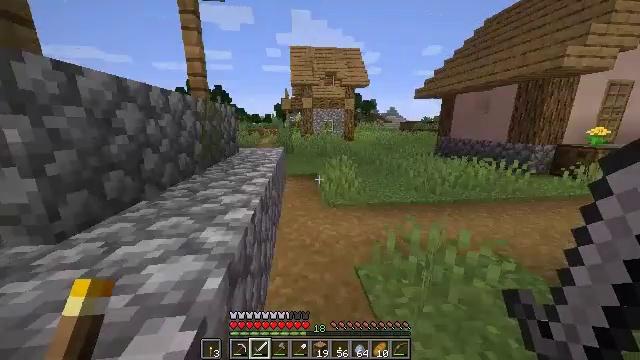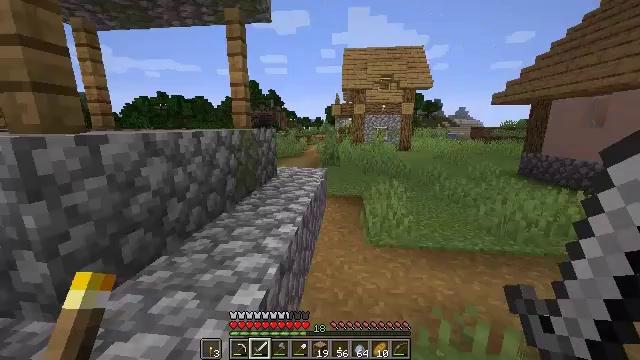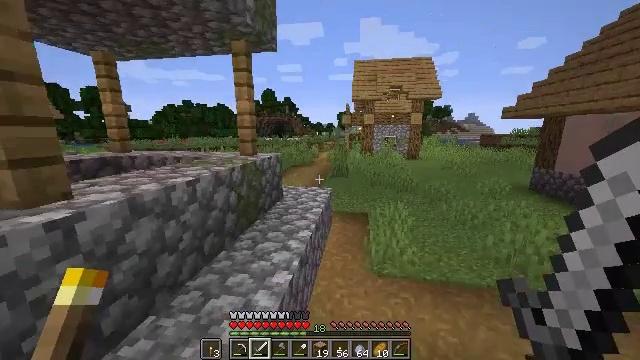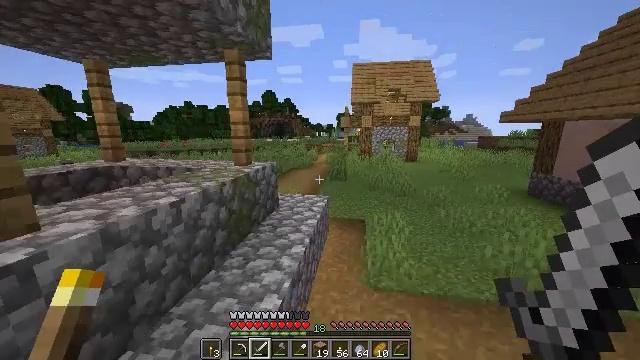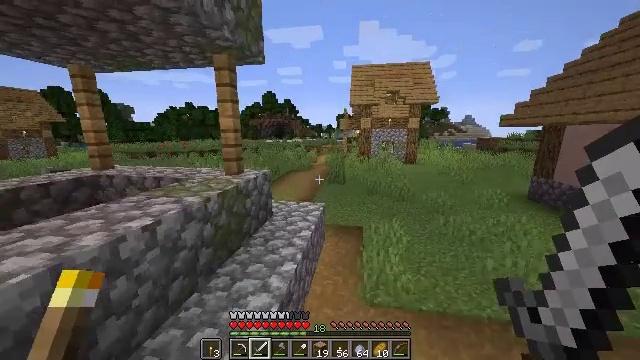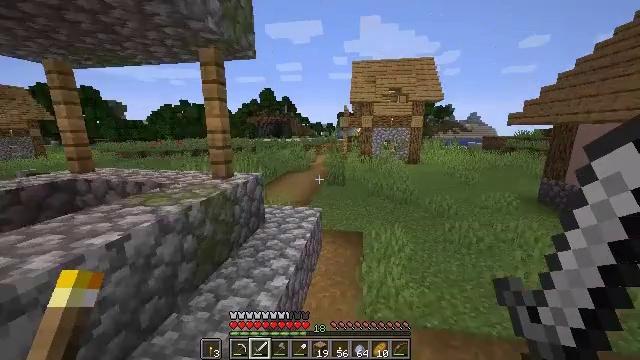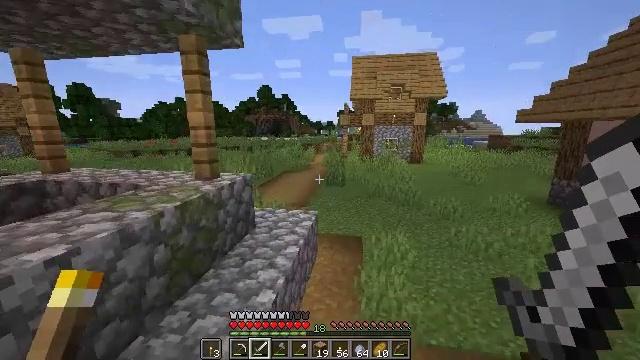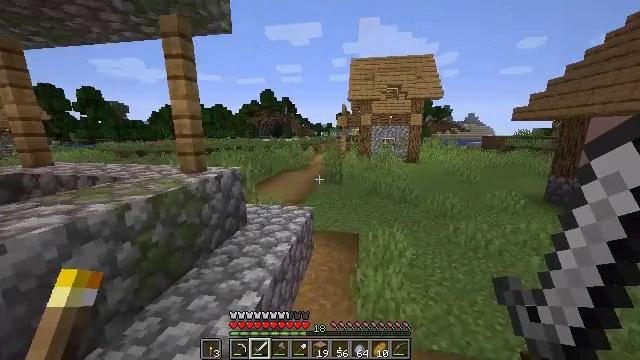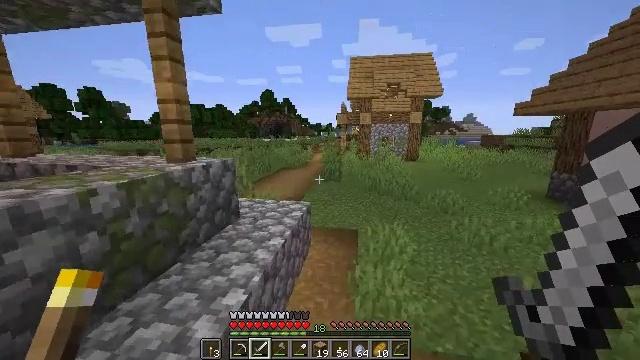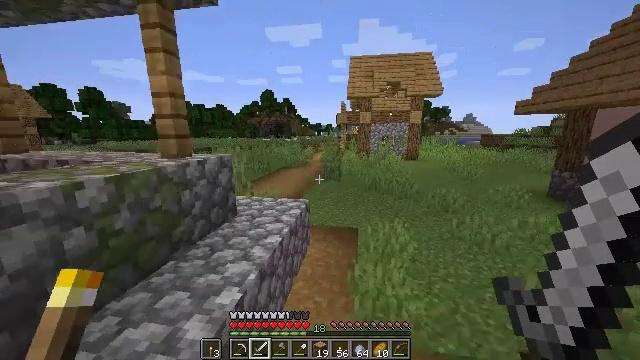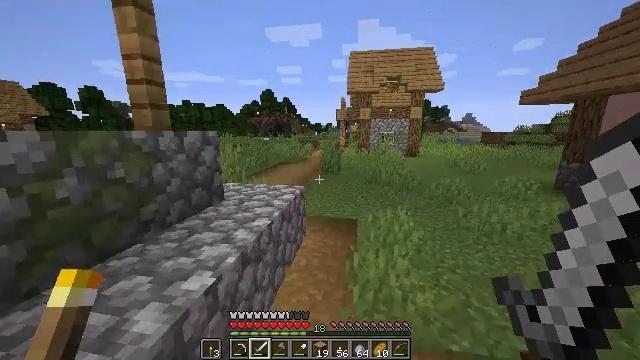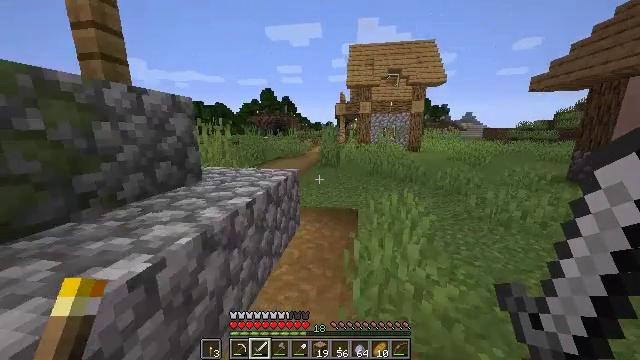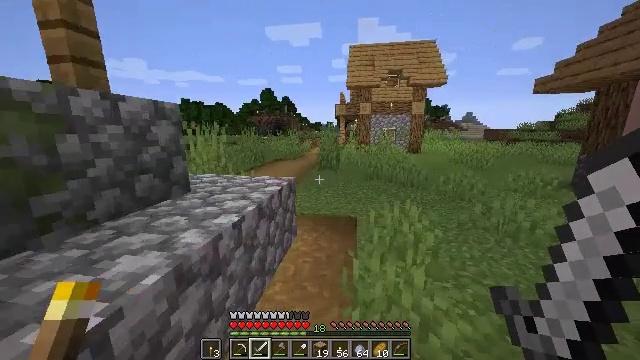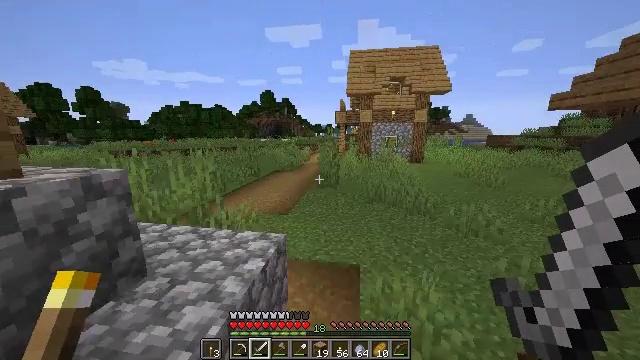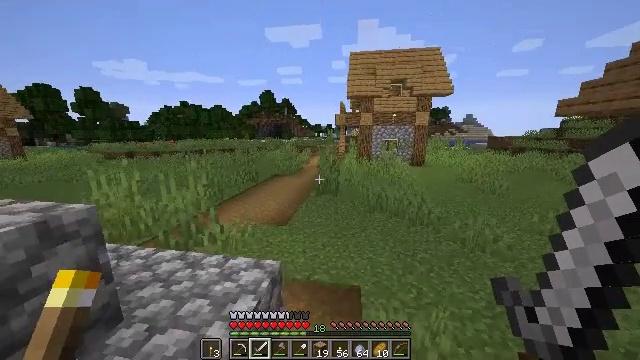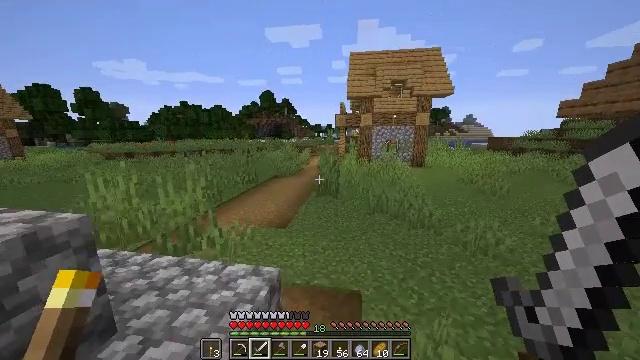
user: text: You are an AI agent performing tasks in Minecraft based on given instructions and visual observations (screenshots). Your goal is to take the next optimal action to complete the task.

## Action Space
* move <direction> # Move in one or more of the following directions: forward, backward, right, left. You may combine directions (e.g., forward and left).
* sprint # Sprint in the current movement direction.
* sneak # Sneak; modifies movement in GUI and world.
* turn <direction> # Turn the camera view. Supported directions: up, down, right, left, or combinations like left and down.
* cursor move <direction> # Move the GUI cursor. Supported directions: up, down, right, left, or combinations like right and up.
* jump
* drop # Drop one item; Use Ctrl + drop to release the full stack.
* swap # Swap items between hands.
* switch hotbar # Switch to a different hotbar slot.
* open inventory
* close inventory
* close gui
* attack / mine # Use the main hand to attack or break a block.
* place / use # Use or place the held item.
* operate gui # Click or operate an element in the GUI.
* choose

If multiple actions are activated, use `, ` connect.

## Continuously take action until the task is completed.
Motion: motion action
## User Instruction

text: Gather clay blocks.
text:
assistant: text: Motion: move forward, sprint, turn left and up, jump
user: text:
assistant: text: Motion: move forward, sprint, turn left, jump
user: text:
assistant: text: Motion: move forward, sprint, jump
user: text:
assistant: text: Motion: move forward, sprint, jump
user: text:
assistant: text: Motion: move forward, sprint, jump
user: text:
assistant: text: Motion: move forward, sprint, jump
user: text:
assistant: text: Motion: move forward, sprint, jump
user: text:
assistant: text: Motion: move forward, sprint, jump
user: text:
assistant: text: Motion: move forward, sprint, jump
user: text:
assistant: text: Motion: move forward, sprint, jump
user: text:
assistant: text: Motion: move forward, sprint, jump
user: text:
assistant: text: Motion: move forward, sprint, jump
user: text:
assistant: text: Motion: move forward, sprint, jump
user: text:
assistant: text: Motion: move forward, sprint, jump
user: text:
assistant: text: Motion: move forward, sprint, jump
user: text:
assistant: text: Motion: move forward, sprint, jump
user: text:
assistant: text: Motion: move forward, sprint, jump
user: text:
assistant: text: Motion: move forward, sprint, jump
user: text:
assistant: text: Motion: move forward, sprint, jump
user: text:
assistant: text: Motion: move forward, sprint, jump
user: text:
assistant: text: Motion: move forward, sprint, jump
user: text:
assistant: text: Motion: move forward, sprint, jump
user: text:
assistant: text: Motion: move forward, sprint, jump
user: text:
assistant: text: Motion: move forward, sprint, jump
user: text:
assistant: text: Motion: move forward, sprint, jump
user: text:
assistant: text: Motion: move forward, sprint, jump
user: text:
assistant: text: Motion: move forward, sprint, turn right, jump
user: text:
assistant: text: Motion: move forward, sprint, turn right, jump
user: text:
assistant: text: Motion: move forward, sprint, jump
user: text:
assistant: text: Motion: move forward, sprint, jump